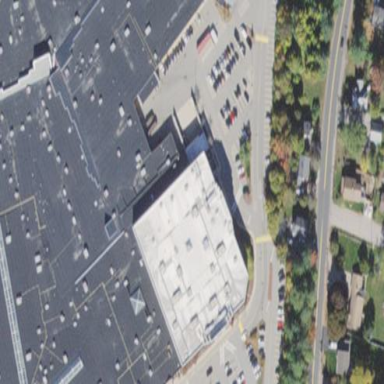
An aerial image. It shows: Department store.